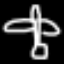
Label: airplane